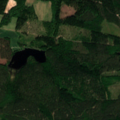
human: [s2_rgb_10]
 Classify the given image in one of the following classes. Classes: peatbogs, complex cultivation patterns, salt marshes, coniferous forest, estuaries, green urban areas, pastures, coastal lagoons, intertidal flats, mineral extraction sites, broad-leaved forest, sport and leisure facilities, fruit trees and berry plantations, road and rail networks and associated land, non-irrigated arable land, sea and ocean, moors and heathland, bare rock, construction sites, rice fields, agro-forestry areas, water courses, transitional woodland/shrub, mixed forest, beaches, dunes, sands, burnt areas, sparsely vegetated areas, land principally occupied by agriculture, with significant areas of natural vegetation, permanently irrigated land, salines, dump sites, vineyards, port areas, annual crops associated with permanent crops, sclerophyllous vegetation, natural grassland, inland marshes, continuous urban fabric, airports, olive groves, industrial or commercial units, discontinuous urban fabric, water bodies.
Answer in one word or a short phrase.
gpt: non-irrigated arable land, coniferous forest, transitional woodland/shrub